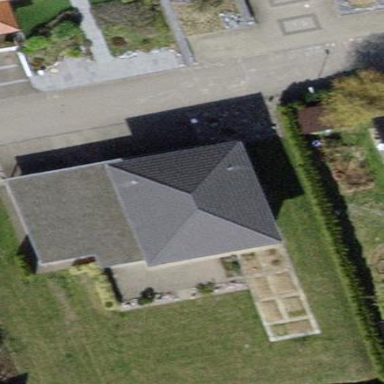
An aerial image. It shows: Detached building with hipped roof.